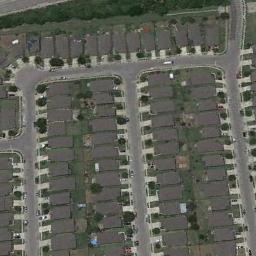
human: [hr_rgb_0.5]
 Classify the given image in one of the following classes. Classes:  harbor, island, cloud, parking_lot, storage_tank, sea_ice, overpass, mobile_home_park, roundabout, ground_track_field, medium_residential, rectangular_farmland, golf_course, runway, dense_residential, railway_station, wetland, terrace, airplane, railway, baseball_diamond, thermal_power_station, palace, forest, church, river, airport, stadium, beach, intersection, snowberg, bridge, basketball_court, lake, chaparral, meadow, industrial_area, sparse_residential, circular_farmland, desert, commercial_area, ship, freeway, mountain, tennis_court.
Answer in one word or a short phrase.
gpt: mobile_home_park